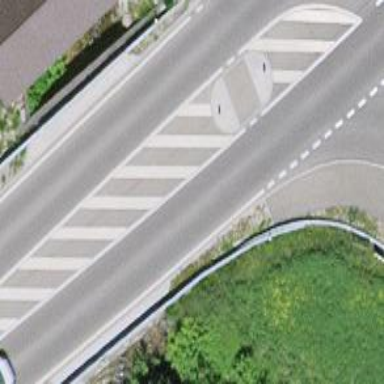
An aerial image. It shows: Secondary road with bridge.